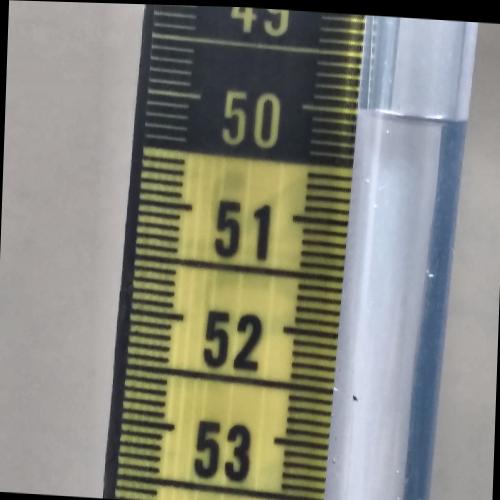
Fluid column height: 50.0 cm